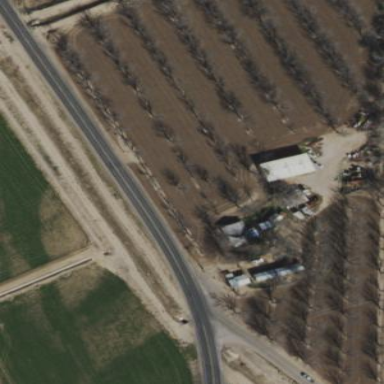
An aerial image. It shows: Orchard.